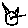
Label: cat